Field crop: tomato
Growth stage: 2
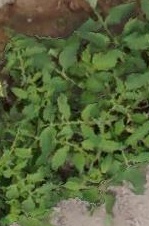
Species: tomato